Question: I have a list of strings that I setup on the listview in on create:
'''
//set Adapter
lvAdapter = new ArrayAdapter<String>(this, android.R.layout.simple_list_item_1, chosenArray);
//add to listview
lw.setAdapter(lvAdapter);
'''
I want to setup the list so that once an item is clicked, it gets a strike through. However, I am new to android and haven't done that before.
Based on answer I tried this method, however it would cross off items that were not visible in the list as well.
'''
lw.setOnItemClickListener(new AdapterView.OnItemClickListener() {
@Override
public void onItemClick(AdapterView<?> parent, View view, int position, long id) {
//cross off
TextView text = (TextView) view;
text.setPaintFlags(text.getPaintFlags() | Paint.STRIKE_THRU_TEXT_FLAG);
}
});
'''
I've read that there is maybe a way to extend the arrayadapter, but I have never done that before. Any ideas?
Since we're running into some issues, here's the whole code. It's all within the onCreate:
'''
public ArrayAdapter<String> lvAdapter;
public ArrayList<String> arrPlayers = new ArrayList<String>();
@Override
protected void onCreate(Bundle savedInstanceState) {
super.onCreate(savedInstanceState);
setContentView(R.layout.activity_pool_sheet);
//Setup List view
ListView lw = (ListView) findViewById(R.id.lvBouts);
//adapter to use on ListView
String[] chosenArray = {""};
//convert
if (extras != null) {
arrPlayers = extras.getStringArrayList("arrPlayers");
}
//Based on array input size from main activity
//select pre defined string arrays
switch (arrPlayers.size()) {
case 6:
chosenArray = poolOfSix;
break;
case 7:
chosenArray = poolOfSeven;
break;
case 8:
chosenArray = poolOfEight;
break;
case 9:
chosenArray = poolOfNine;
break;
case 10:
chosenArray = poolOfTen;
break;
//no need for default since multiple choice
}
//set Adapter
lvAdapter = new ArrayAdapter<String>this,Android.R.layout.simple_list_item_1, chosenArray);
lw.setAdapter(lvAdapter);
//List view onClick listener
lw.setOnItemClickListener(new AdapterView.OnItemClickListener() {
@Override
public void onItemClick(AdapterView<?> parent, View view, int position, long id) {
//cross off
TextView text = (TextView) view;
text.setPaintFlags(text.getPaintFlags() | Paint.STRIKE_THRU_TEXT_FLAG);
});
}
'''
Here's the behavior it has:

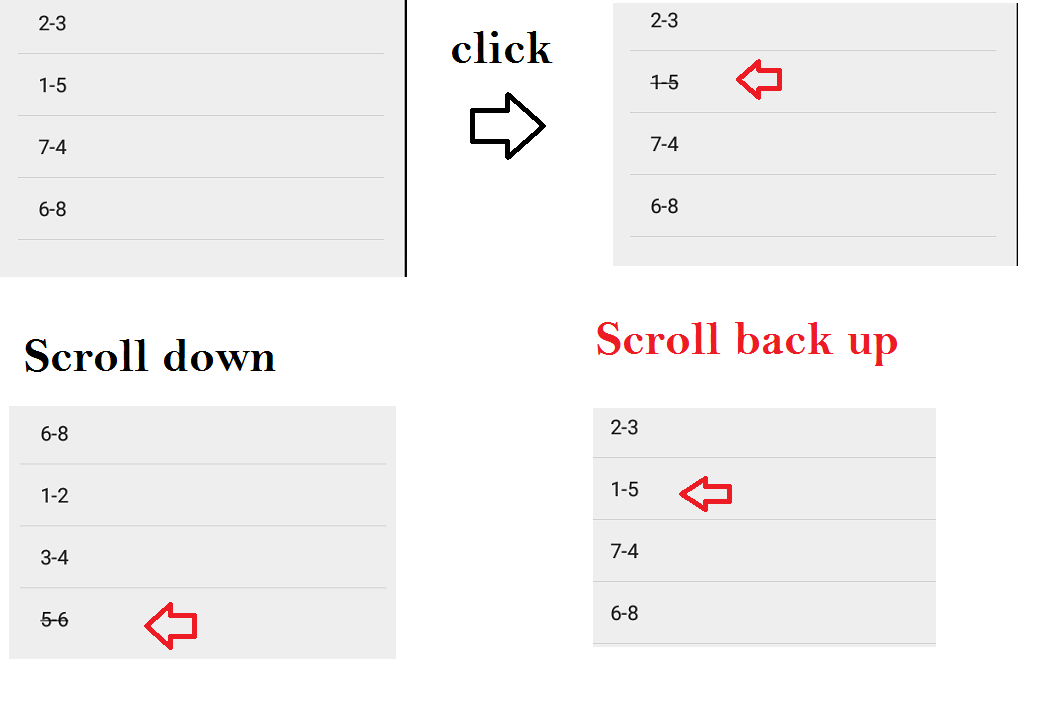
Answer: You will want to use a custom adapter then. Instantiate your list view like this:
'''
adapter = new CustomAdapter(yourArrayHere);
listview.setAdapter(adapter);
'''
Then you will create your custom adapter like so:
'''
private class CustomAdapter extends BaseAdapter {
private String[] strings;
private ArrayList<String> selectedStrings;
public CustomAdapter(String[] strings) {
this.strings = strings;
selectedStrings = new ArrayList<>();
}
@Override
public int getCount() {
return strings.length;
}
@Override
public String getItem(int i) {
return strings[i];
}
@Override
public long getItemId(int i) {
return 0;
}
@Override
public View getView(int i, View view, ViewGroup viewGroup) {
ViewHolder holder;
if (view == null) {
holder = new ViewHolder();
view = LayoutInflater.from(viewGroup.getContext()).inflate(android.R.layout.simple_list_item_1, viewGroup, false);
holder.text = (TextView) view;
view.setTag(holder);
} else {
holder = (ViewHolder) view.getTag();
}
holder.text.setText(getItem(i));
if (selectedStrings.contains(getItem(i))) {
holder.text.setPaintFlags(holder.text.getPaintFlags() | Paint.STRIKE_THRU_TEXT_FLAG);
} else {
holder.text.setPaintFlags(0);
}
return view;
}
private class ViewHolder {
TextView text;
}
public ArrayList<String> getSelectedStrings() {
return selectedStrings;
}
}
'''
Then your new click will look like:
'''
@Override
public void onItemClick(AdapterView<?> adapterView, View view, int i, long l) {
adapter.getSelectedStrings().add(list[i]);
adapter.notifyDataSetChanged();
}
'''
Now the selectedStrings array list contains all of the strings you have selected.
---
Try this:
'''
@Override
public void onItemClick(AdapterView<?> adapterView, View view, int i, long l) {
TextView text = (TextView) view;
text.setPaintFlags(text.getPaintFlags() | Paint.STRIKE_THRU_TEXT_FLAG);
}
'''
The first line is getting the row's view (which is a text view, due to using simple list item 1). If you were using a custom view, say a layout with images and a text view, then you would just need to add:
'''
TextView text = (TextView)view.findViewById(R.id.my_text_view);
'''